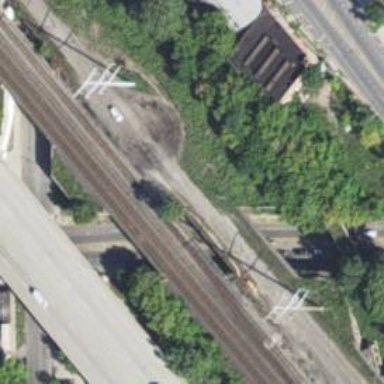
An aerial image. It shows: Abandoned railway.